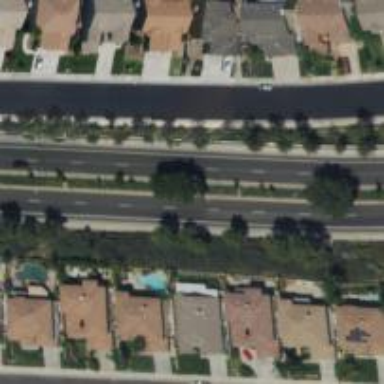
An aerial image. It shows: Secondary road with separate asphalt sidewalk.